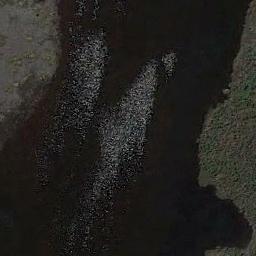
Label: wetland